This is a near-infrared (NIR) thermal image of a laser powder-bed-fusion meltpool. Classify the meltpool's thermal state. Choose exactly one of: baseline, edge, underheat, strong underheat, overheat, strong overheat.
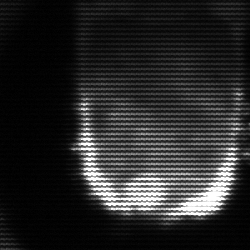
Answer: baseline